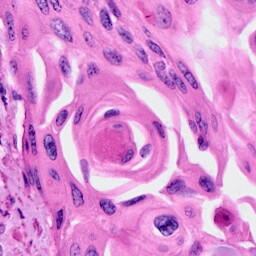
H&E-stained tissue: Cervix